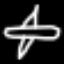
Label: airplane